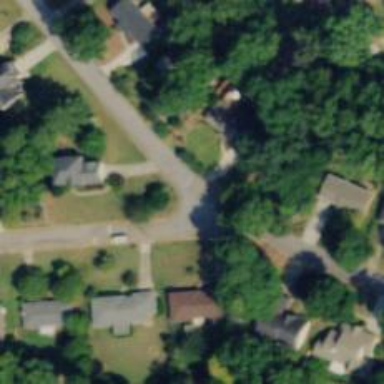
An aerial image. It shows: Residential road.